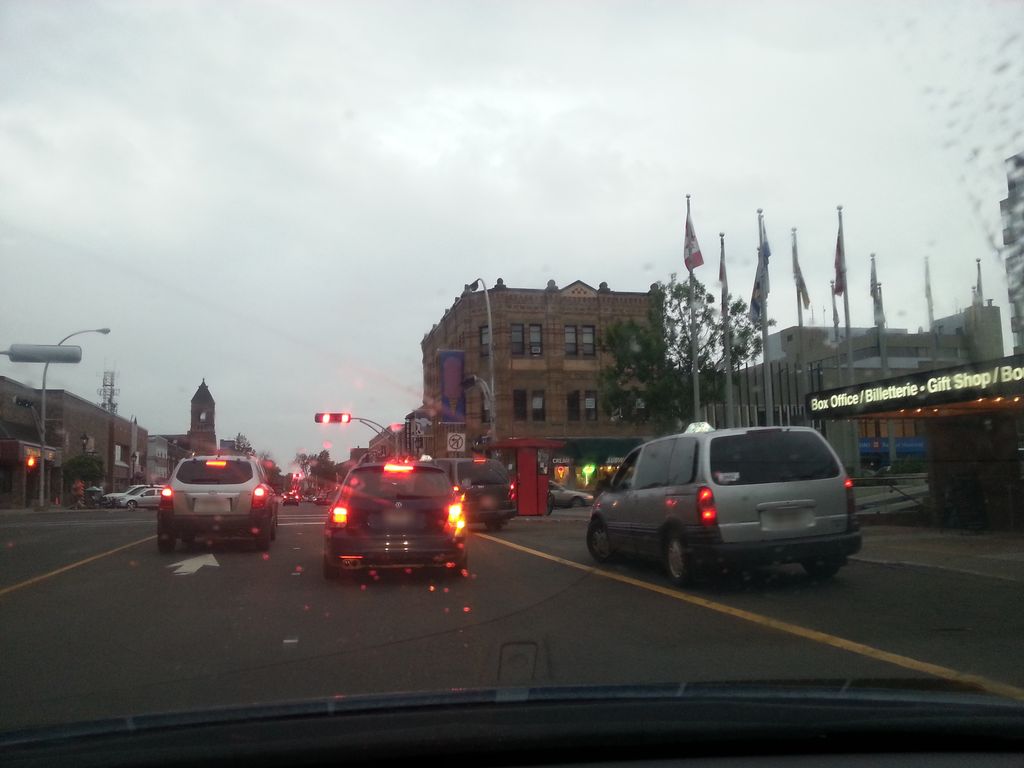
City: charlottetown